Question: I have used below code to save data in csv format from my page. After saving i have got some extra line in my csv file . How i will remove it i need refer for this.
'''
$connection=mysql_connect($host, $uname, $pass);
echo mysql_error();
//or die("Database Connection Failed");
$selectdb=mysql_select_db($database) or
die("Database could not be selected");
$result=mysql_select_db($database)
or die("database cannot be selected <br>");
// Fetch Record from Database
$output = "";
$table = "tbl_record"; // Enter Your Table Name
$sql = mysql_query("select * from $table");
$columns_total = mysql_num_fields($sql);
// Get The Field Name
for ($i = 0; $i < $columns_total; $i++) {
$heading = mysql_field_name($sql, $i);
$output .= '"'.$heading.'",';
}
$output .="
";
// Get Records from the table
while ($row = mysql_fetch_array($sql)) {
for ($i = 0; $i < $columns_total; $i++) {
$output .='"'.$row["$i"].'",';
}
$output .="
";
}
// Download the file
$filename = "myFile.csv";
header('Content-type: application/csv');
header('Content-Disposition: attachment; filename='.$filename);
echo $output;
exit;
?>
'''
here is the below screenshot for output value

the red mark are unwanted line.
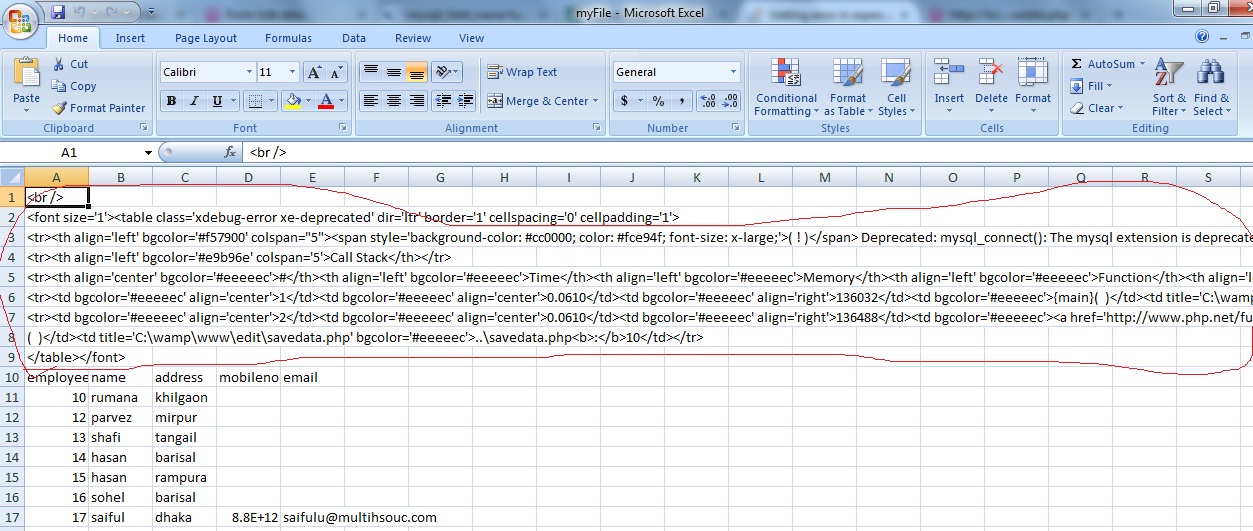
Answer: its a warning that 'mysql_*' is deprecated, dont use it. Use PDO, a quick fix will be
'''
//Put on top
error_reporting(E_ERROR | E_PARSE);
'''
this will suppress the warnings, here is a good getting starting <URL>
To get the Fields Name in CSV using mysqli you will need to change this code
'''
// Get The Field Name
for ($i = 0; $i < $columns_total; $i++) {
$heading = mysql_field_name($sql, $i);
$output .= '"'.$heading.'",';
}
$output .="
";
'''
'''
while ($finfo = mysqli_fetch_field($result)) {
$heading = $finfo->name;
$output .= '"'.$heading.'",';
}
'''
'mysqli_*'
Check your php.ini for 'extension=mysqli.so' or similar. it may be commented out using a # just uncomment it.
On a windows server you can add the following lines in your php.ini
'''
extension=php_pdo.dll
extension=php_pdo_mysql.dll
'''
On a Linux server you can compile php with the following option --with-pdo-mysql In your php.ini, add the following lines
'''
extension=pdo.so
extension=pdo_mysql.so
'''